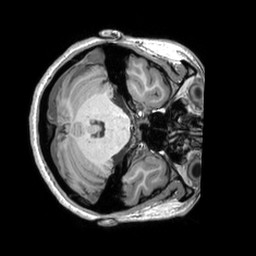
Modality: T1w
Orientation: axial
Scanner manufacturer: siemens
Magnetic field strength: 3 T
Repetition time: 2.53 s
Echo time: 0.00298 s